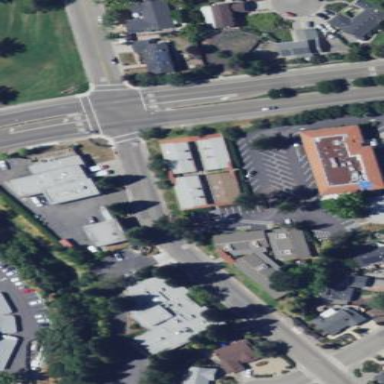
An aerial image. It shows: Civic fire station.